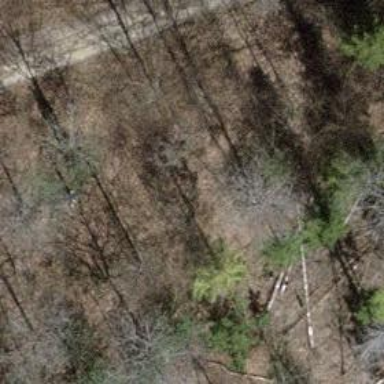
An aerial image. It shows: Bench.